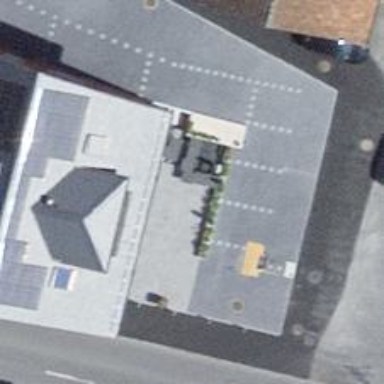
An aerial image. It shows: Restaurant.